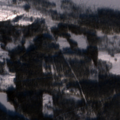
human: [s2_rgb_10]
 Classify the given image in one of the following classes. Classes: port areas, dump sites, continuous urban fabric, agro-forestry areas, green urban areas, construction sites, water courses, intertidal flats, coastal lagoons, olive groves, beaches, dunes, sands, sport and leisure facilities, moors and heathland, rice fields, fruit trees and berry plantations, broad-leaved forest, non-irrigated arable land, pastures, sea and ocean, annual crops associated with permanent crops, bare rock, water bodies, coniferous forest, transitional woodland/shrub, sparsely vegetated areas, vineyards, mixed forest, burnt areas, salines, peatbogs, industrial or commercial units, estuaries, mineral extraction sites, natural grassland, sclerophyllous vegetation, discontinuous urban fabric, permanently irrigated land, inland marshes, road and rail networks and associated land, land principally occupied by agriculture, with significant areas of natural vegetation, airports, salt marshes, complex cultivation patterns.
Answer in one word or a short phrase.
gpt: coniferous forest, transitional woodland/shrub